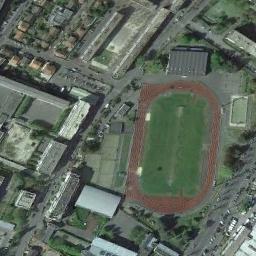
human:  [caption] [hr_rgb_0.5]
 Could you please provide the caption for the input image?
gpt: A track and field is built in the middle of a residential area, Surrounded by a lot of vegetation .

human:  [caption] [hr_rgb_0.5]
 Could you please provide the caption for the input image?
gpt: The oval track has a small rectangular green space .

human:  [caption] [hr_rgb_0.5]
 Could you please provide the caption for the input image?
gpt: The ground track field is surrounded by lots of buildings .

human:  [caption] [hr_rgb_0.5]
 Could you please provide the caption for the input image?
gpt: There are many buildings next to the ground track field .

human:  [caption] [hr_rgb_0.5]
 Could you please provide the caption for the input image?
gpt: There are many buildings around the ground track field with a red track .